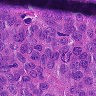
Metastatic tissue present: yes